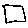
Label: square